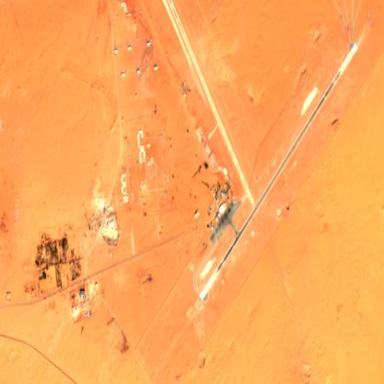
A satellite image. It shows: International airport.